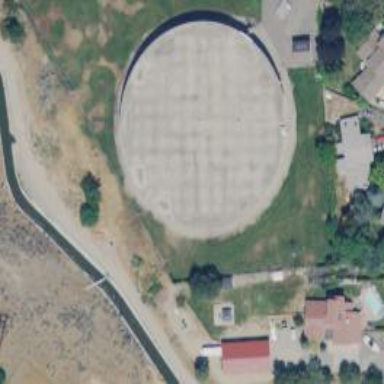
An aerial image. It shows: Storage tank that is man-made.